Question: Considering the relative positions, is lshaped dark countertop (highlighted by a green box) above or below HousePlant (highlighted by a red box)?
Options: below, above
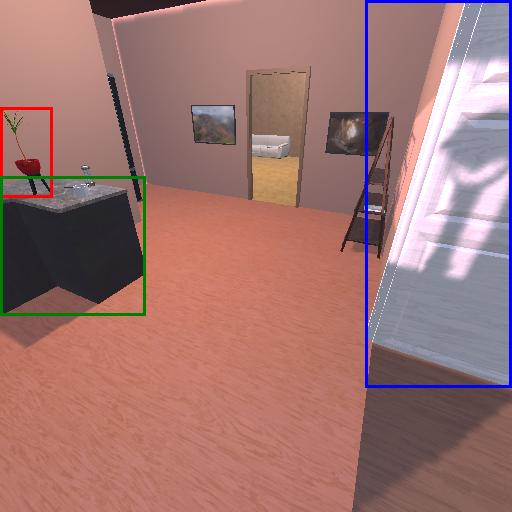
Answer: below